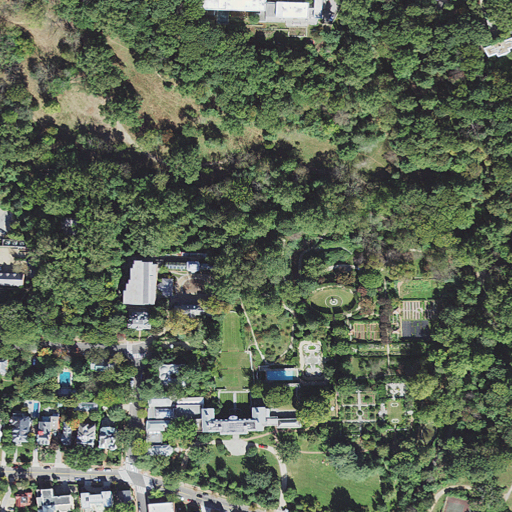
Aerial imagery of mountain in Washington, D.C. named Fairview Hill containing deciduous forest, open development, low intensity development, medium intensity development, mixed forest, high intensity development, and pasture